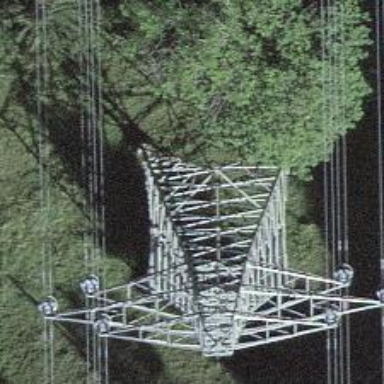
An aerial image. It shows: Towering power structure.